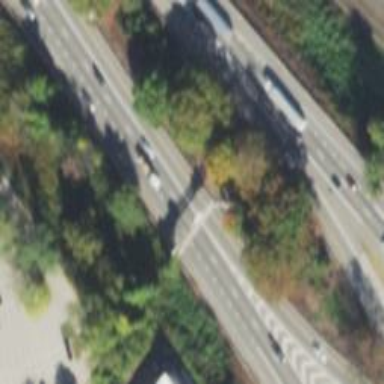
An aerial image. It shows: Motorway junction.